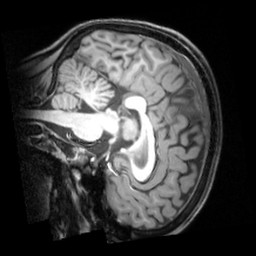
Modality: T1w
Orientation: sagittal
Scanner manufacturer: siemens
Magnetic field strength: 3 T
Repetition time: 1.9 s
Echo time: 0.00397 s